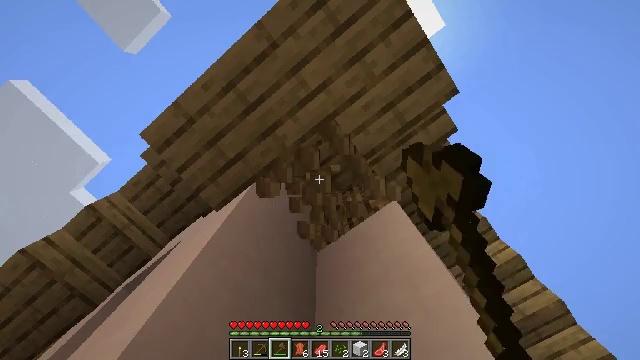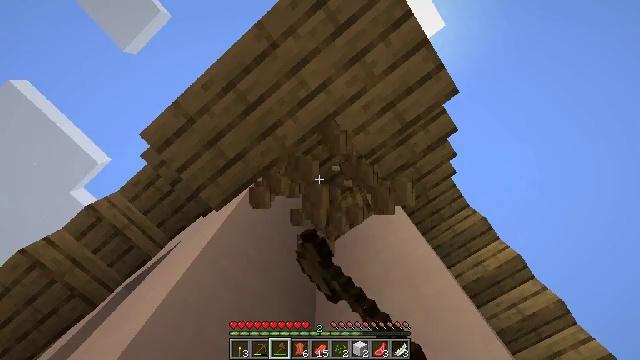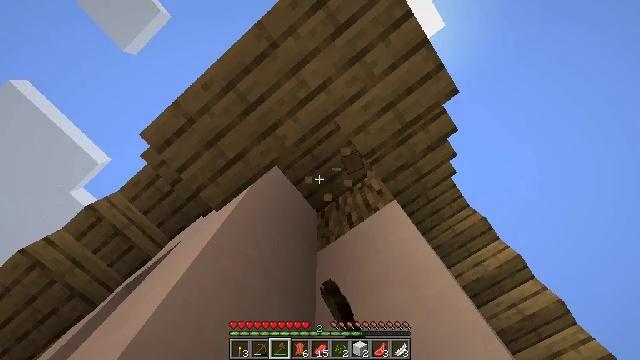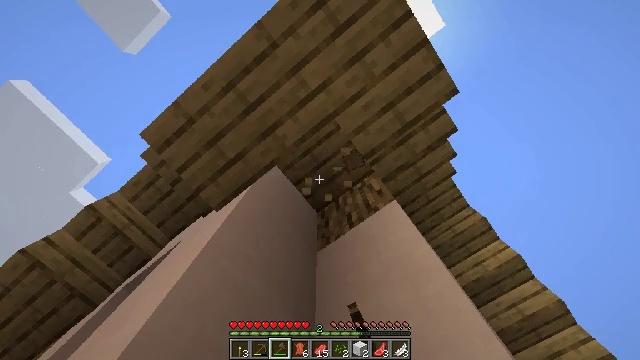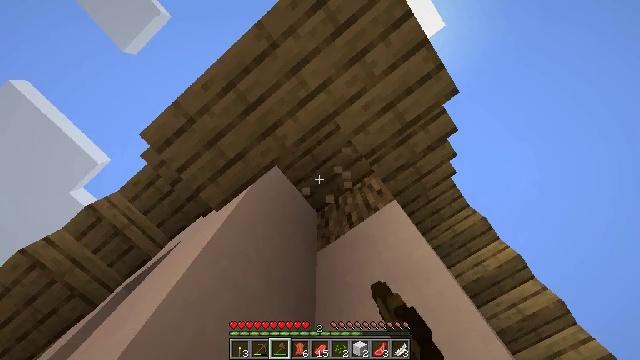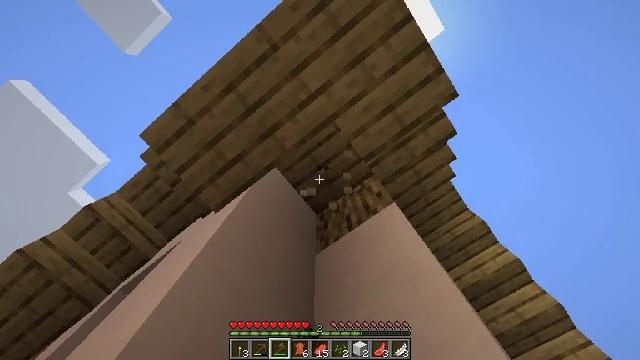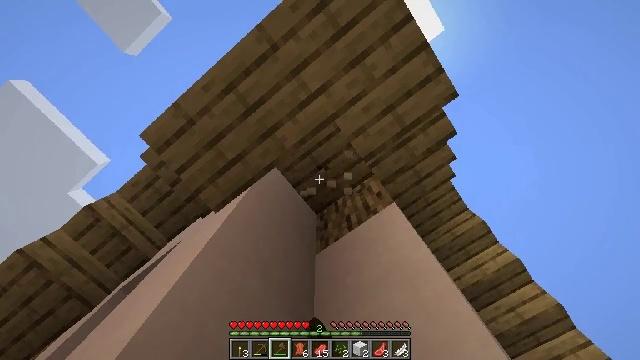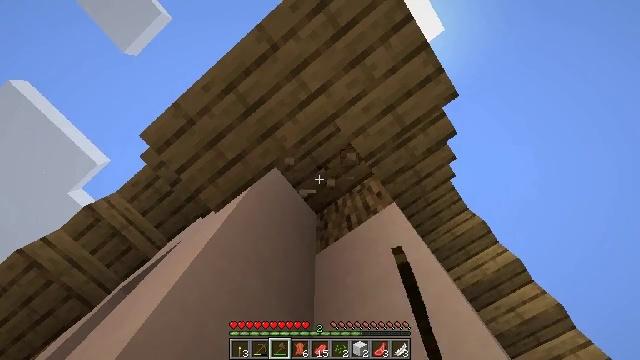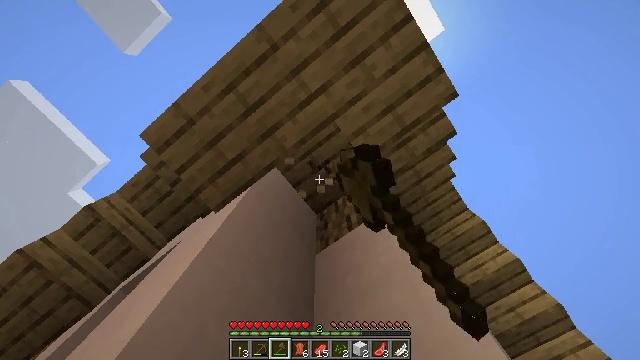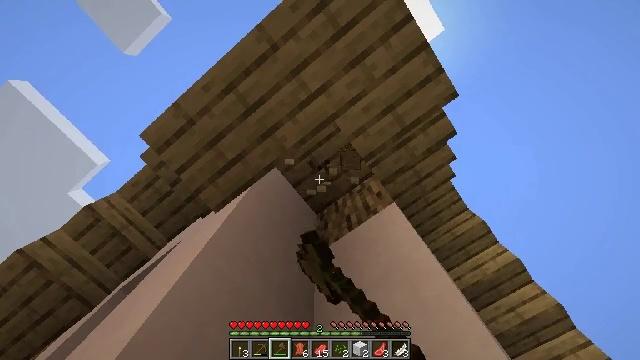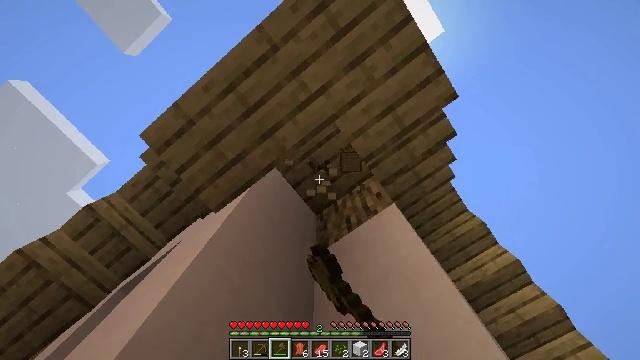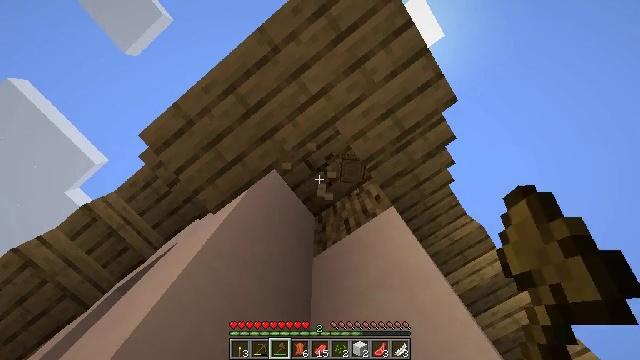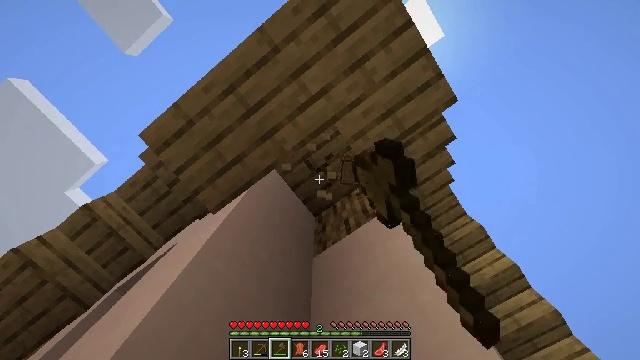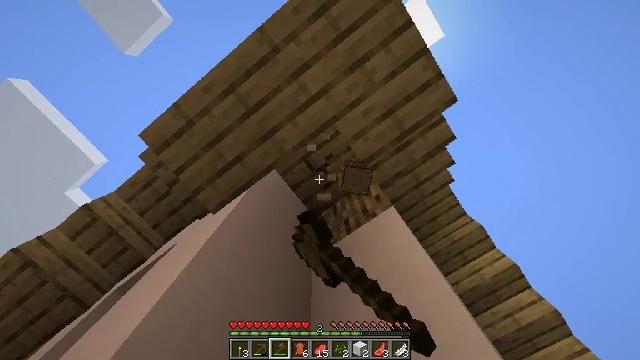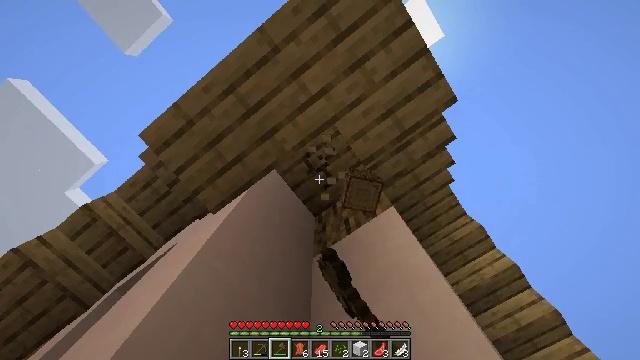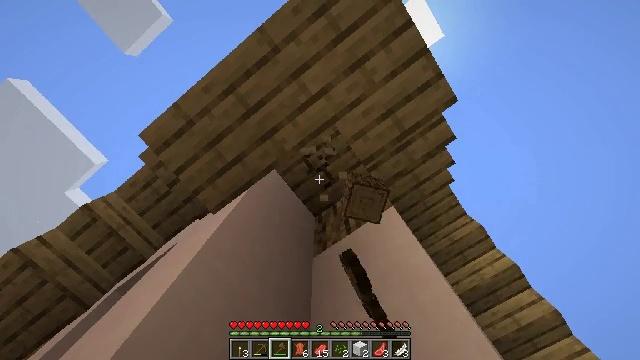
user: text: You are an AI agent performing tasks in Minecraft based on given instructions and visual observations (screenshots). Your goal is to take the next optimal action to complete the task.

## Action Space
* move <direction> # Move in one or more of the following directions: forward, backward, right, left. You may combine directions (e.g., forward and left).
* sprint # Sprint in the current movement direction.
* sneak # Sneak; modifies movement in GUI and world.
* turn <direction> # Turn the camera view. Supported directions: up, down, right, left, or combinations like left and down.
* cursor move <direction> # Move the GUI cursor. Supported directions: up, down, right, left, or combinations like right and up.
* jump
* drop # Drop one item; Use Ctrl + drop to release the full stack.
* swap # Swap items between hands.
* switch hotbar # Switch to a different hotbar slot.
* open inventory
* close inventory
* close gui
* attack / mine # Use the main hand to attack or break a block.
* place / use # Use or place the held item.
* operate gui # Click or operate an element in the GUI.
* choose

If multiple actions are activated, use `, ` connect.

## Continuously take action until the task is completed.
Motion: motion action
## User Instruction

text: Attack the oak stairs to recycle them.
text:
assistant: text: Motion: attack / mine
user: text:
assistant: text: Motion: attack / mine
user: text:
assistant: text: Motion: attack / mine
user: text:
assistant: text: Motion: attack / mine
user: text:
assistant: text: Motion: attack / mine
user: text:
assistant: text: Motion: attack / mine
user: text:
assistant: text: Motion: attack / mine
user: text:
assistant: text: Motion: attack / mine
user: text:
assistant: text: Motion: attack / mine
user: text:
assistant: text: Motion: attack / mine
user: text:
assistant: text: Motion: attack / mine
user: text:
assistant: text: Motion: attack / mine
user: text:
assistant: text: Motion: attack / mine
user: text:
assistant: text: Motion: attack / mine
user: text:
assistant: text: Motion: attack / mine
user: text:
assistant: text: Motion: attack / mine
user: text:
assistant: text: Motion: attack / mine
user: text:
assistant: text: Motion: attack / mine
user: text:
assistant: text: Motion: attack / mine
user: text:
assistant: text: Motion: attack / mine
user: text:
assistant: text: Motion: attack / mine
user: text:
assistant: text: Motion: attack / mine
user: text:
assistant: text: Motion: attack / mine
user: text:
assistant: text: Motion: attack / mine
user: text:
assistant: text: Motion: attack / mine
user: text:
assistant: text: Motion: attack / mine
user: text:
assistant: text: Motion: attack / mine
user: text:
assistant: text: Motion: attack / mine
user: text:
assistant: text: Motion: attack / mine
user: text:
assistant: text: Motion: attack / mine